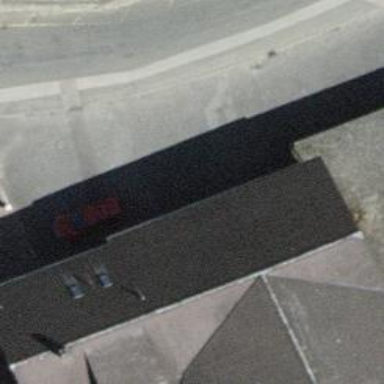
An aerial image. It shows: Furniture shop.